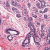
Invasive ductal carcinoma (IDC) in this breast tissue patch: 0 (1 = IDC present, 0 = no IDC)